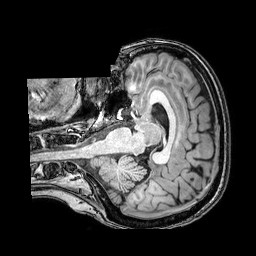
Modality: T1w
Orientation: axial
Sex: female
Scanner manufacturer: philips
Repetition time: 0.008192 s
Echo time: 0.00375 s